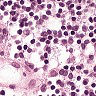
Metastatic tissue present: no